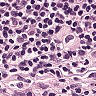
Metastatic tissue present: yes